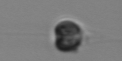
Label: Apedinella